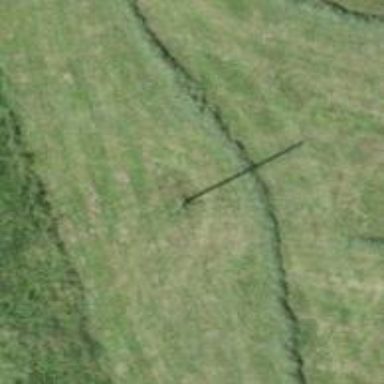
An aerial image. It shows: Minor power line.